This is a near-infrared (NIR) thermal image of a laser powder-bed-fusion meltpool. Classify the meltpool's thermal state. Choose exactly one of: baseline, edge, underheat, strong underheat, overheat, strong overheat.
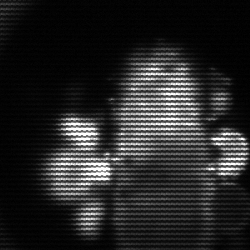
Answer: strong underheat